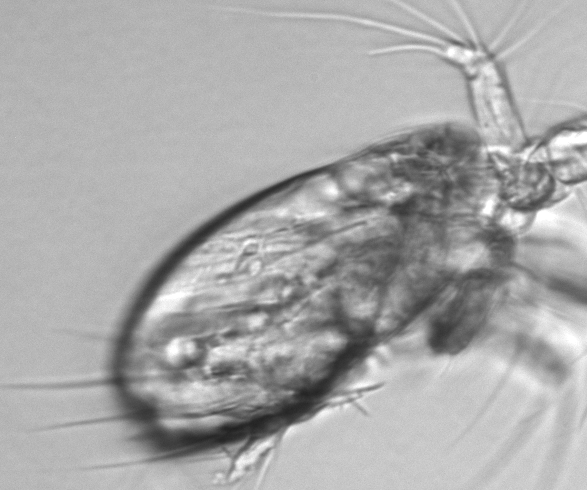
Label: Copepod_nauplii